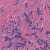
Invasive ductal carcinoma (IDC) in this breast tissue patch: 1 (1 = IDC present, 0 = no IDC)